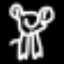
Label: frog